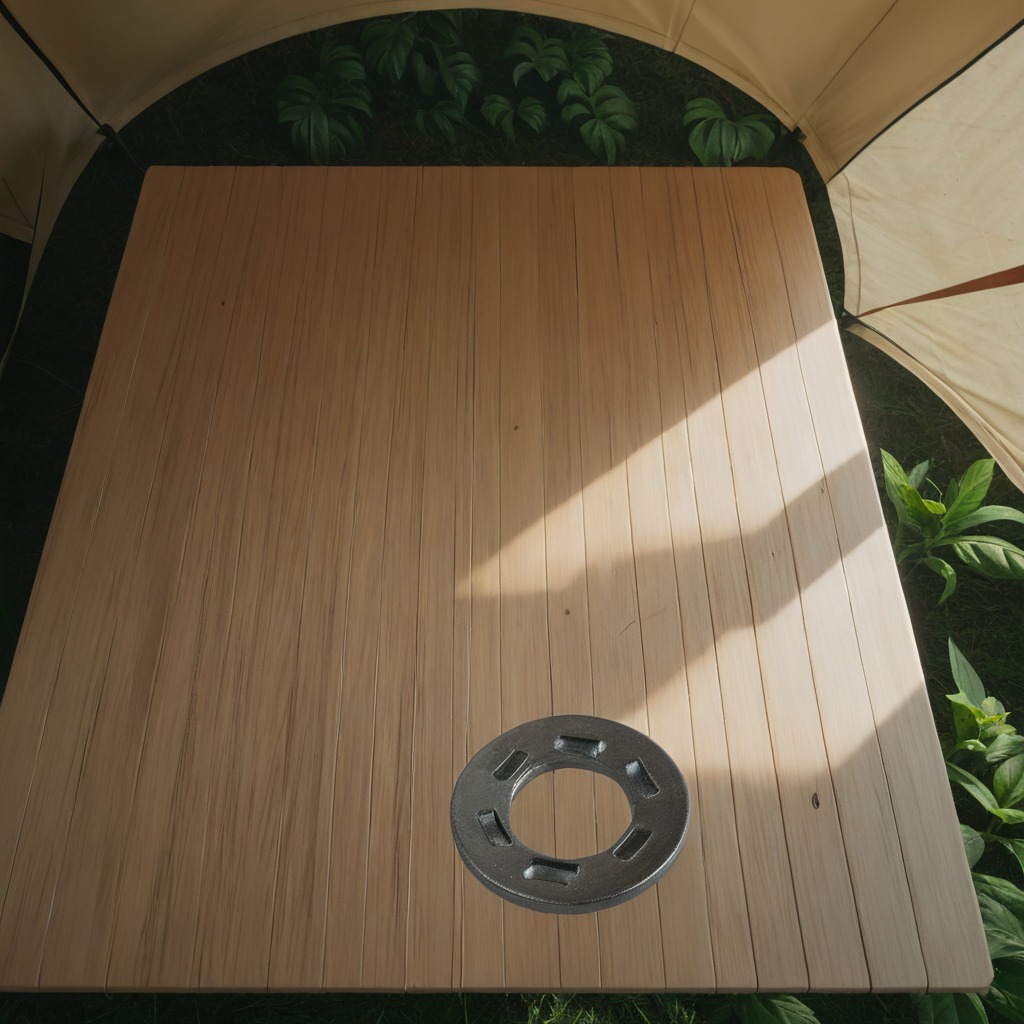
A flat metal washer is lying on a wooden table inside a jungle field workshop tent.